Field crop: maize
Growth stage: 2
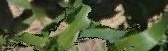
Species: maize